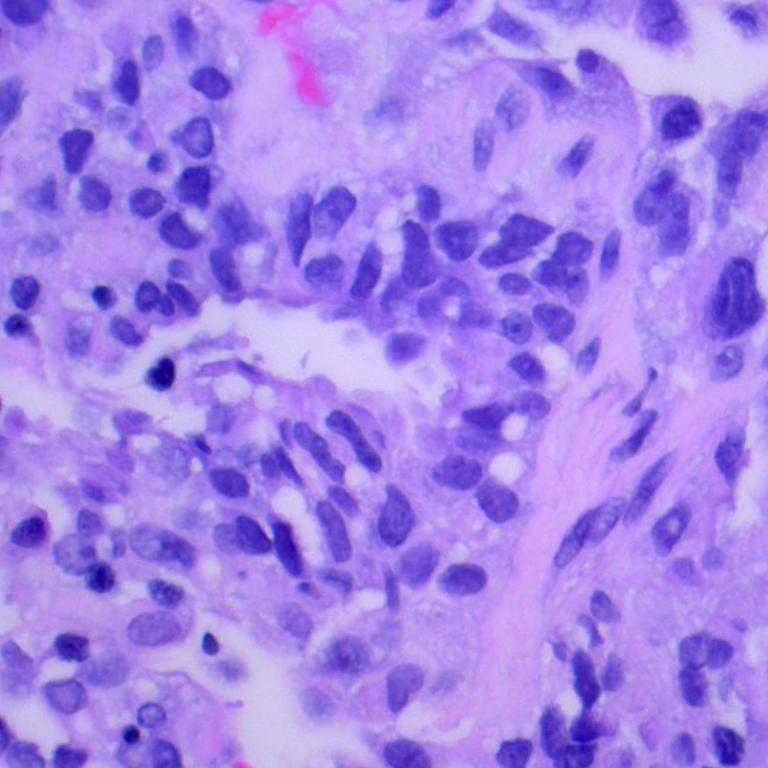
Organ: lung
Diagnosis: adenocarcinomas